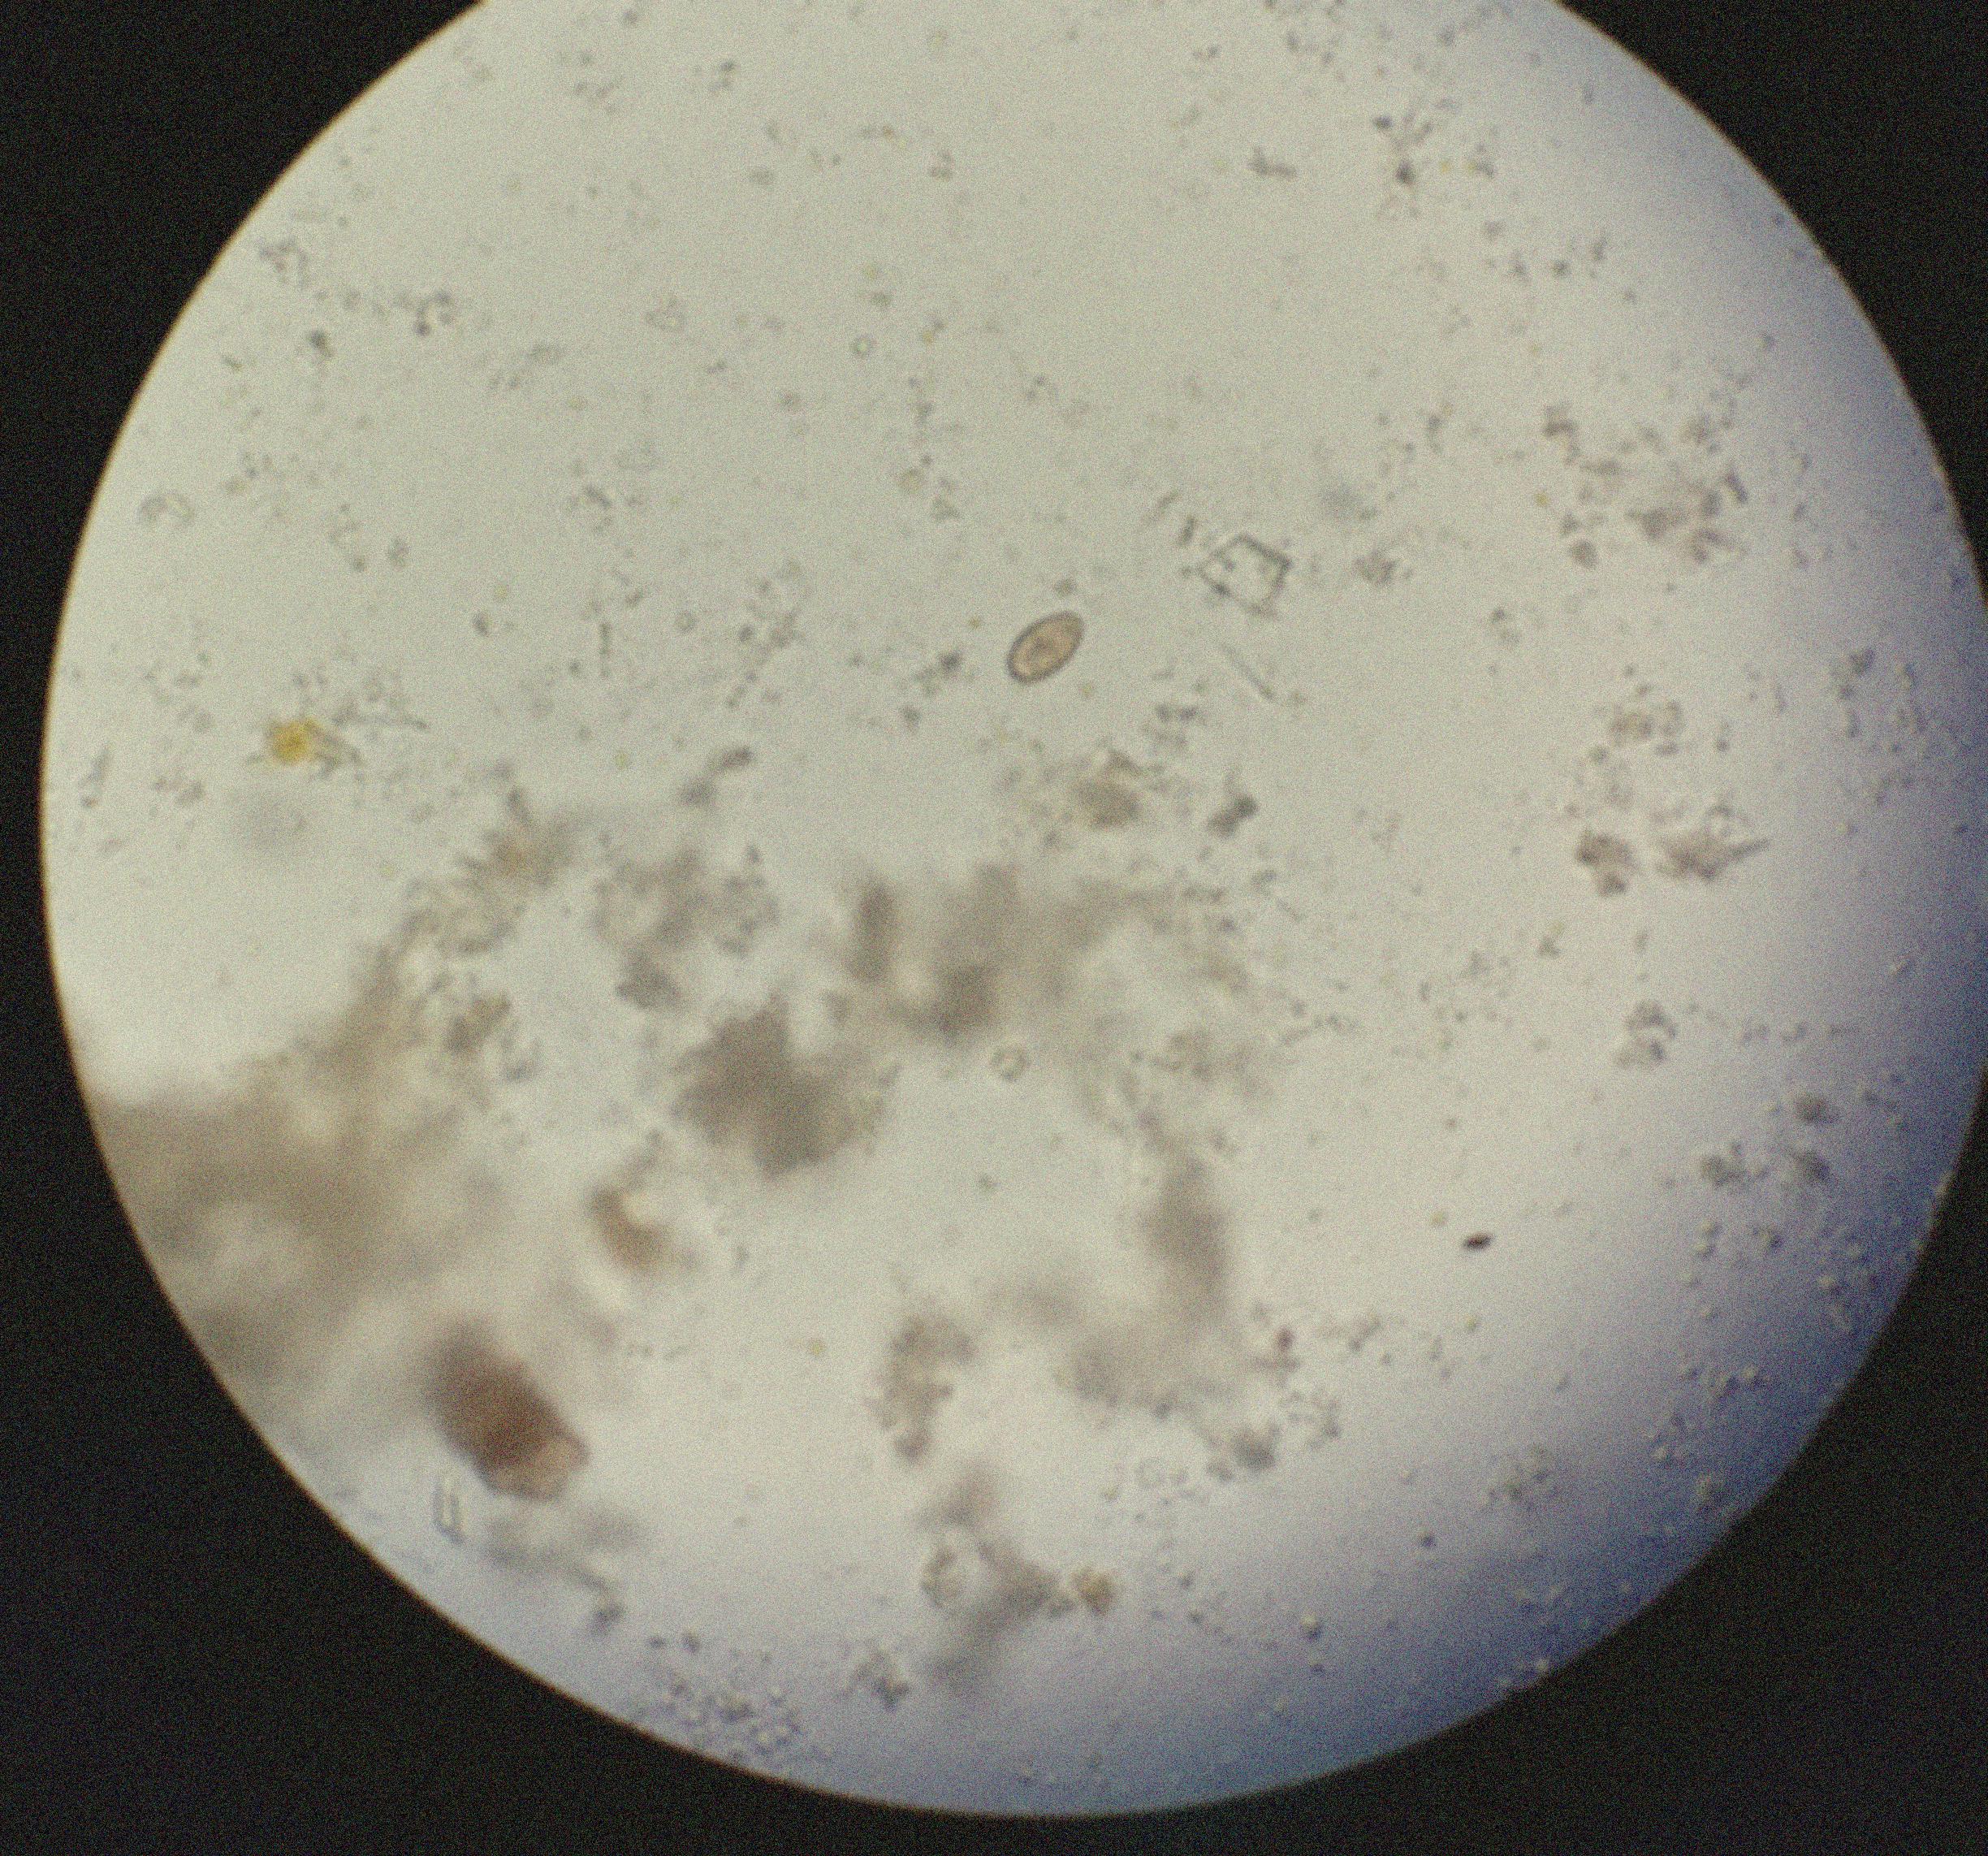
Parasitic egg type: Opisthorchis viverrine